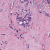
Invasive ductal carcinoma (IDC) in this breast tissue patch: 1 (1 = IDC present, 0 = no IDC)